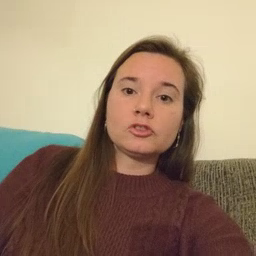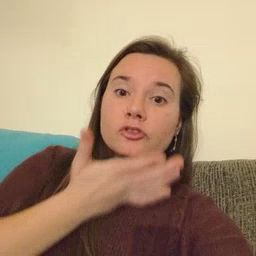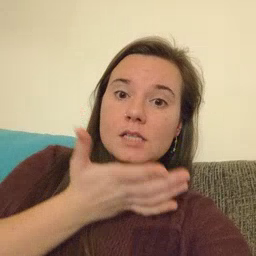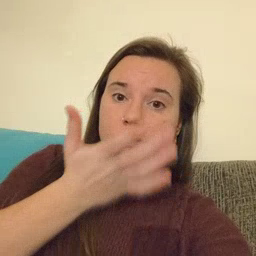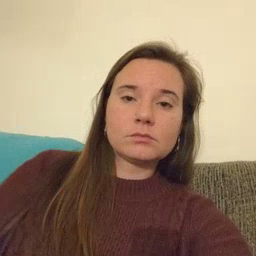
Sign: grass